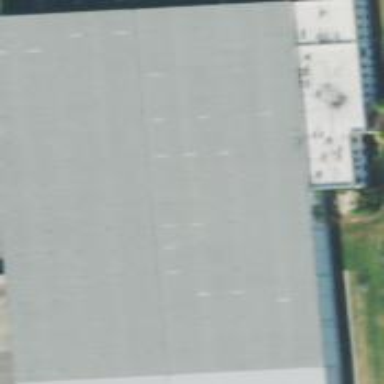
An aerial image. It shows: Industrial building.